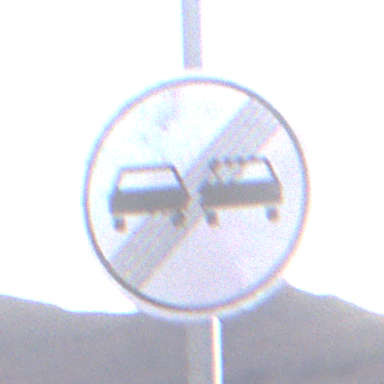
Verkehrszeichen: EndeUeberholverbot
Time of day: Dusk
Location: Outdoor (Nature)
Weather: Clear
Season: NotSpecified
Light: Natural